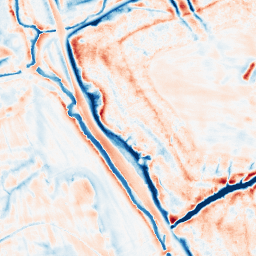
Category: edge_preserving
Decomposition family: bilateral
Decomposition parameters: d: 21
sigma_color: 150
sigma_space: 25
Upsampling method: edge_directed
Upsampling parameters: scale: 4
Upsampling scale: 4